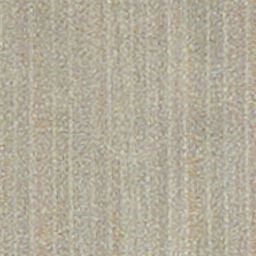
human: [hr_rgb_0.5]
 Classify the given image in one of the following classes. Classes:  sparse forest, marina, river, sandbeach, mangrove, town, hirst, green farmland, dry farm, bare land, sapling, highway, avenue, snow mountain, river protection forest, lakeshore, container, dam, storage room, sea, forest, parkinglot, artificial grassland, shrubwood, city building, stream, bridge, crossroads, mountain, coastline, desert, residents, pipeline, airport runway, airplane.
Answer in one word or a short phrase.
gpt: dry farm